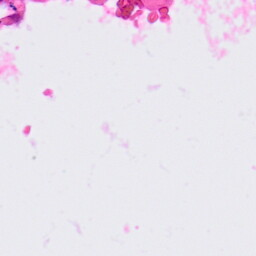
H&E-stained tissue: Lung